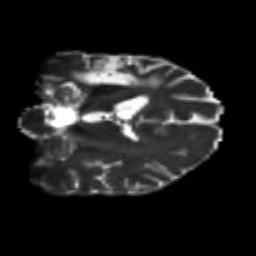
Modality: T2w
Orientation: coronal
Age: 39
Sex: female
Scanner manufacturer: siemens
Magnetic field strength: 3 T
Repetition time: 8.2 s
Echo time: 0.099 s